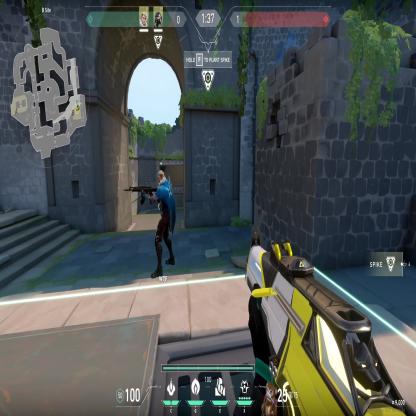
Label: teammate